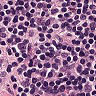
Metastatic tissue present: no